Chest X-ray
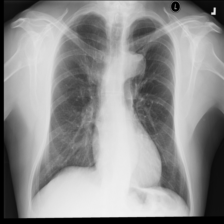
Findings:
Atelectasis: negative
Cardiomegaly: negative
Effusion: negative
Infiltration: negative
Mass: negative
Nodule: negative
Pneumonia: negative
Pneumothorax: negative
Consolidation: negative
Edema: negative
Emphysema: negative
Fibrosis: negative
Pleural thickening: negative
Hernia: negative